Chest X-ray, AP view. Patient: 62 years old, sex F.
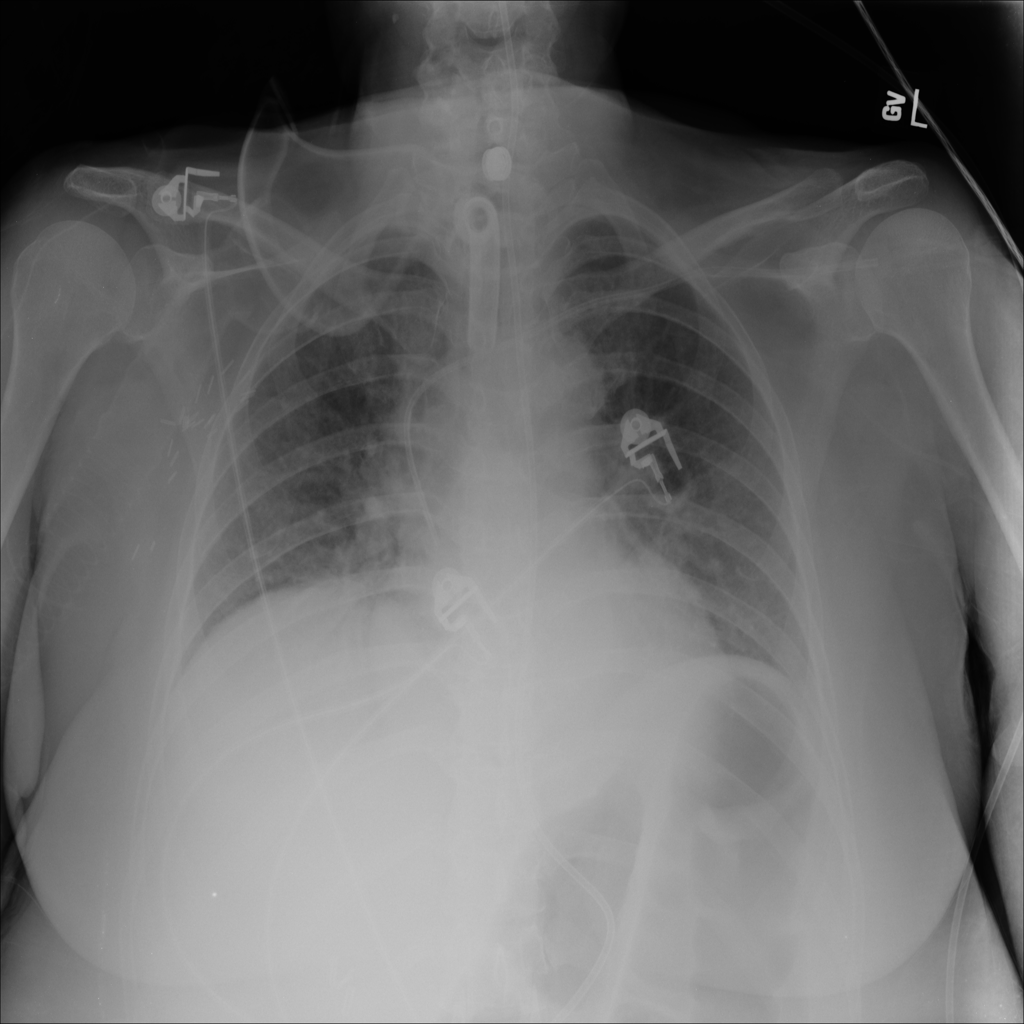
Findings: Atelectasis